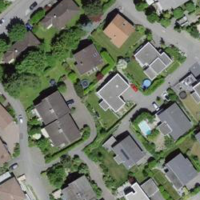
EUNIS habitat code: 54
Species observed at this site:
Cotinus coggygria